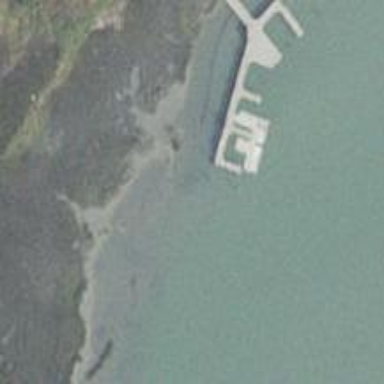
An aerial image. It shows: Man-made pier.